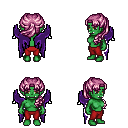
a pixel art fantasy rpg character, female body template, orc, green skin, purple wings, red pants, pink princess hairstyle, four views (front, back, left, right), 2x2 character sprite sheet, small pixel art, hard edges, no anti-aliasing